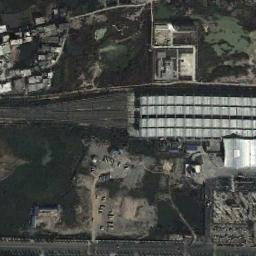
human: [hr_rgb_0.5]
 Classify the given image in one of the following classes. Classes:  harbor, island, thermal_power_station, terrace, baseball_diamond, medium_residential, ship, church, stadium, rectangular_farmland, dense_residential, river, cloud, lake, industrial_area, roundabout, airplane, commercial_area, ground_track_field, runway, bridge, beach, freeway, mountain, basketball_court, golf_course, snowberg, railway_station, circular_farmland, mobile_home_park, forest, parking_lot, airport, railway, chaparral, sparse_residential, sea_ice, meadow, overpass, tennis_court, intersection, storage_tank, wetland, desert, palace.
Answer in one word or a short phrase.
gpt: railway_station